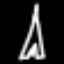
Label: The Eiffel Tower